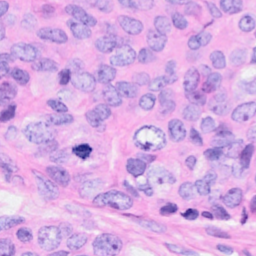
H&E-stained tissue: Breast